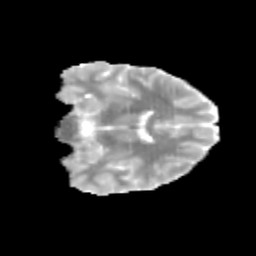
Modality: MD
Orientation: coronal
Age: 13
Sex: male
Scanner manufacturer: siemens
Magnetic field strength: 3 T
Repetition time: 3.8 s
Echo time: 0.07 s